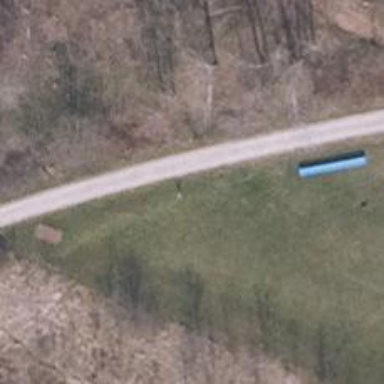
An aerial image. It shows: Disc golf basket.